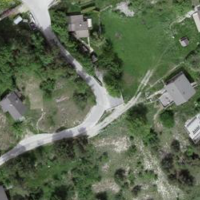
EUNIS habitat code: 55
Species observed at this site:
Corylus avellana